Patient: sex M, age 60
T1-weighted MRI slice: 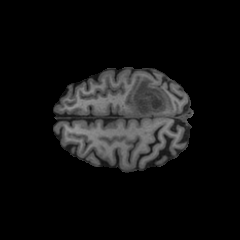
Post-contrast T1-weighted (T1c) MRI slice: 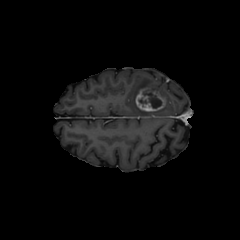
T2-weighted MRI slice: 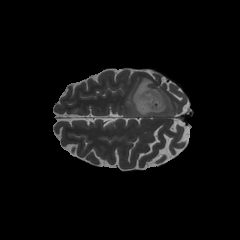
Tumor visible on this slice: yes
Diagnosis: Glioblastoma, IDH-wildtype
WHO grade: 4